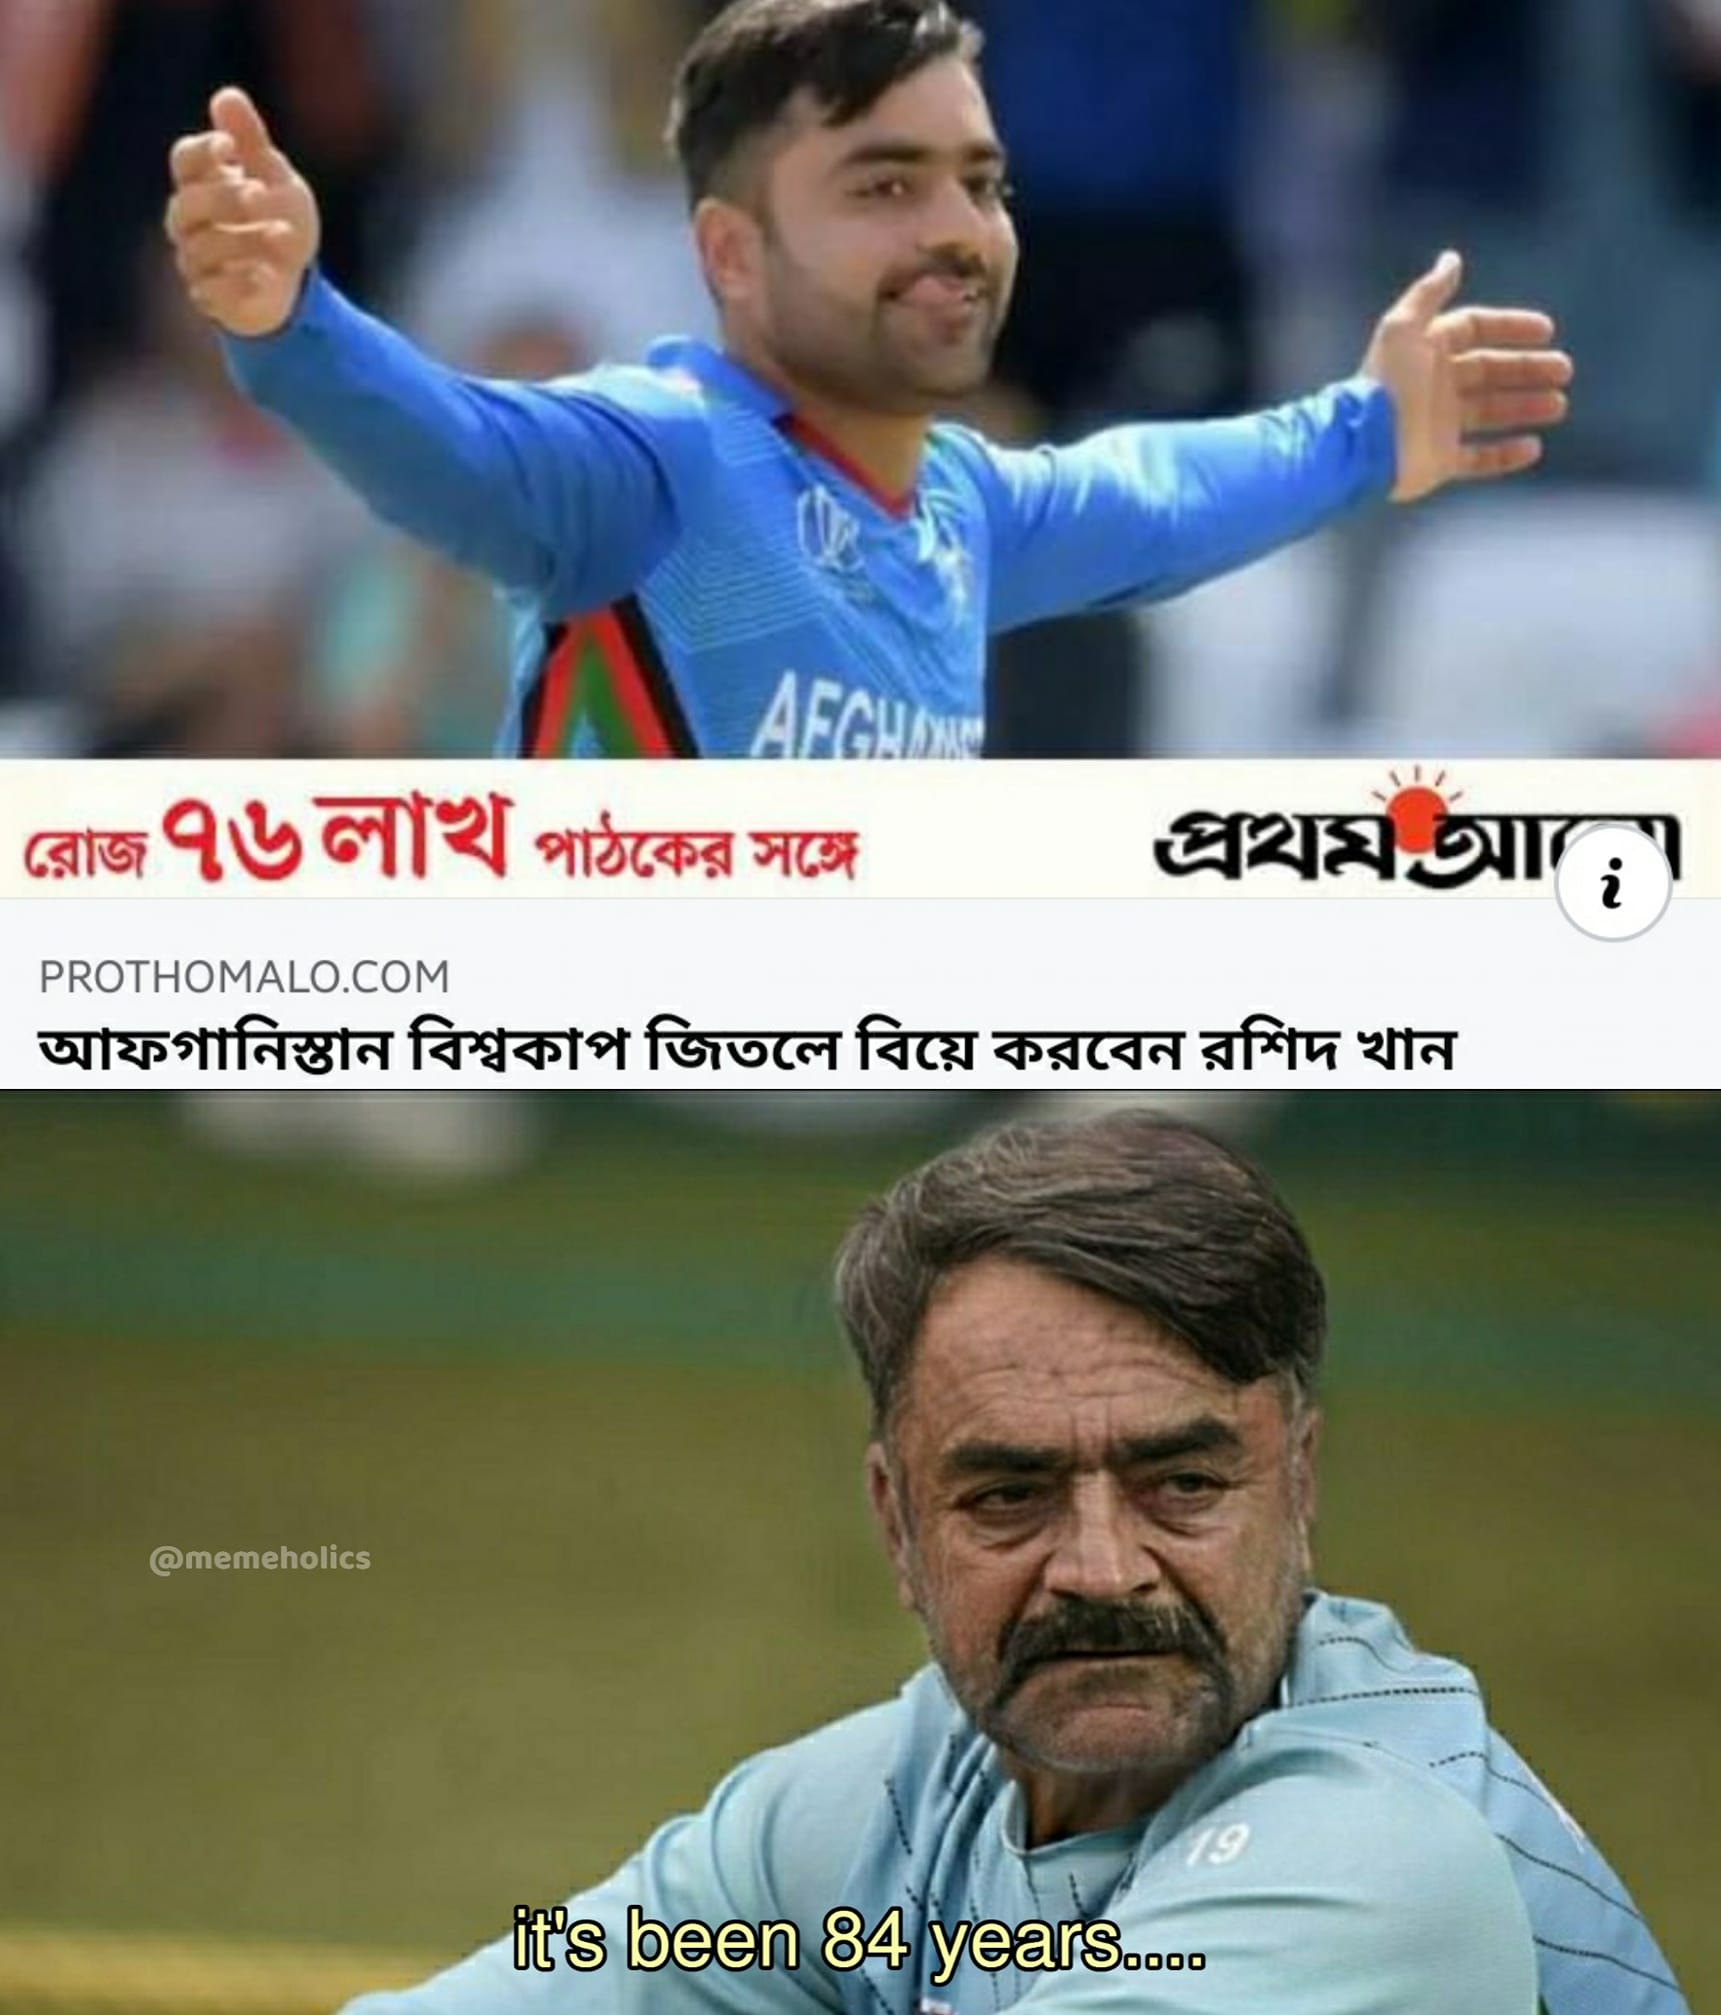
Caption: আফগানিস্তান বিশ্বকাপ জিতলে বিয়ে করবেন রশিদ খান      it's been 84 years....
Label: non-hate